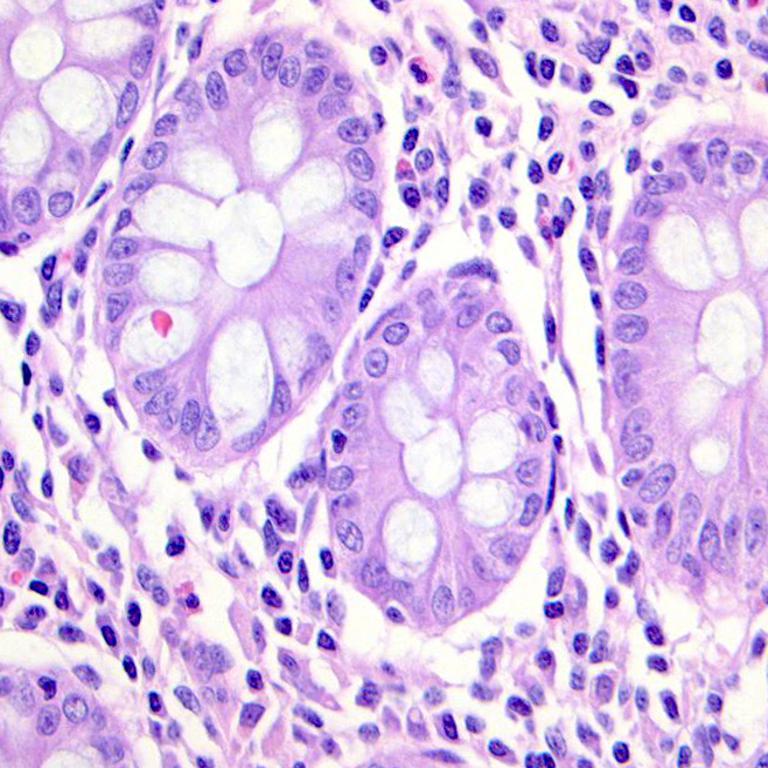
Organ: colon
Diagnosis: benign